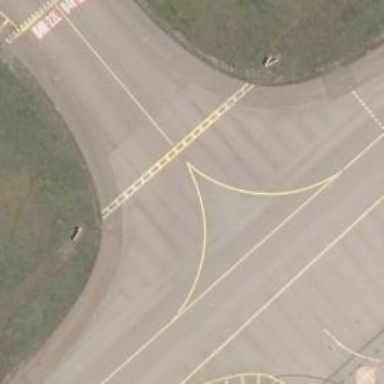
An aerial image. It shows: Image of taxiway at airport.